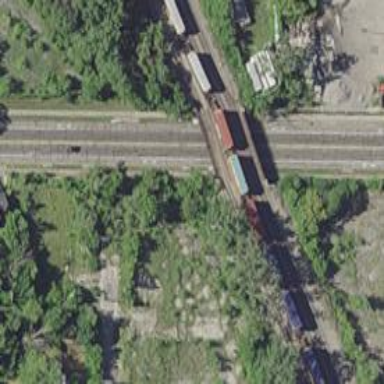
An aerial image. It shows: Disused railway bridge.